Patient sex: M
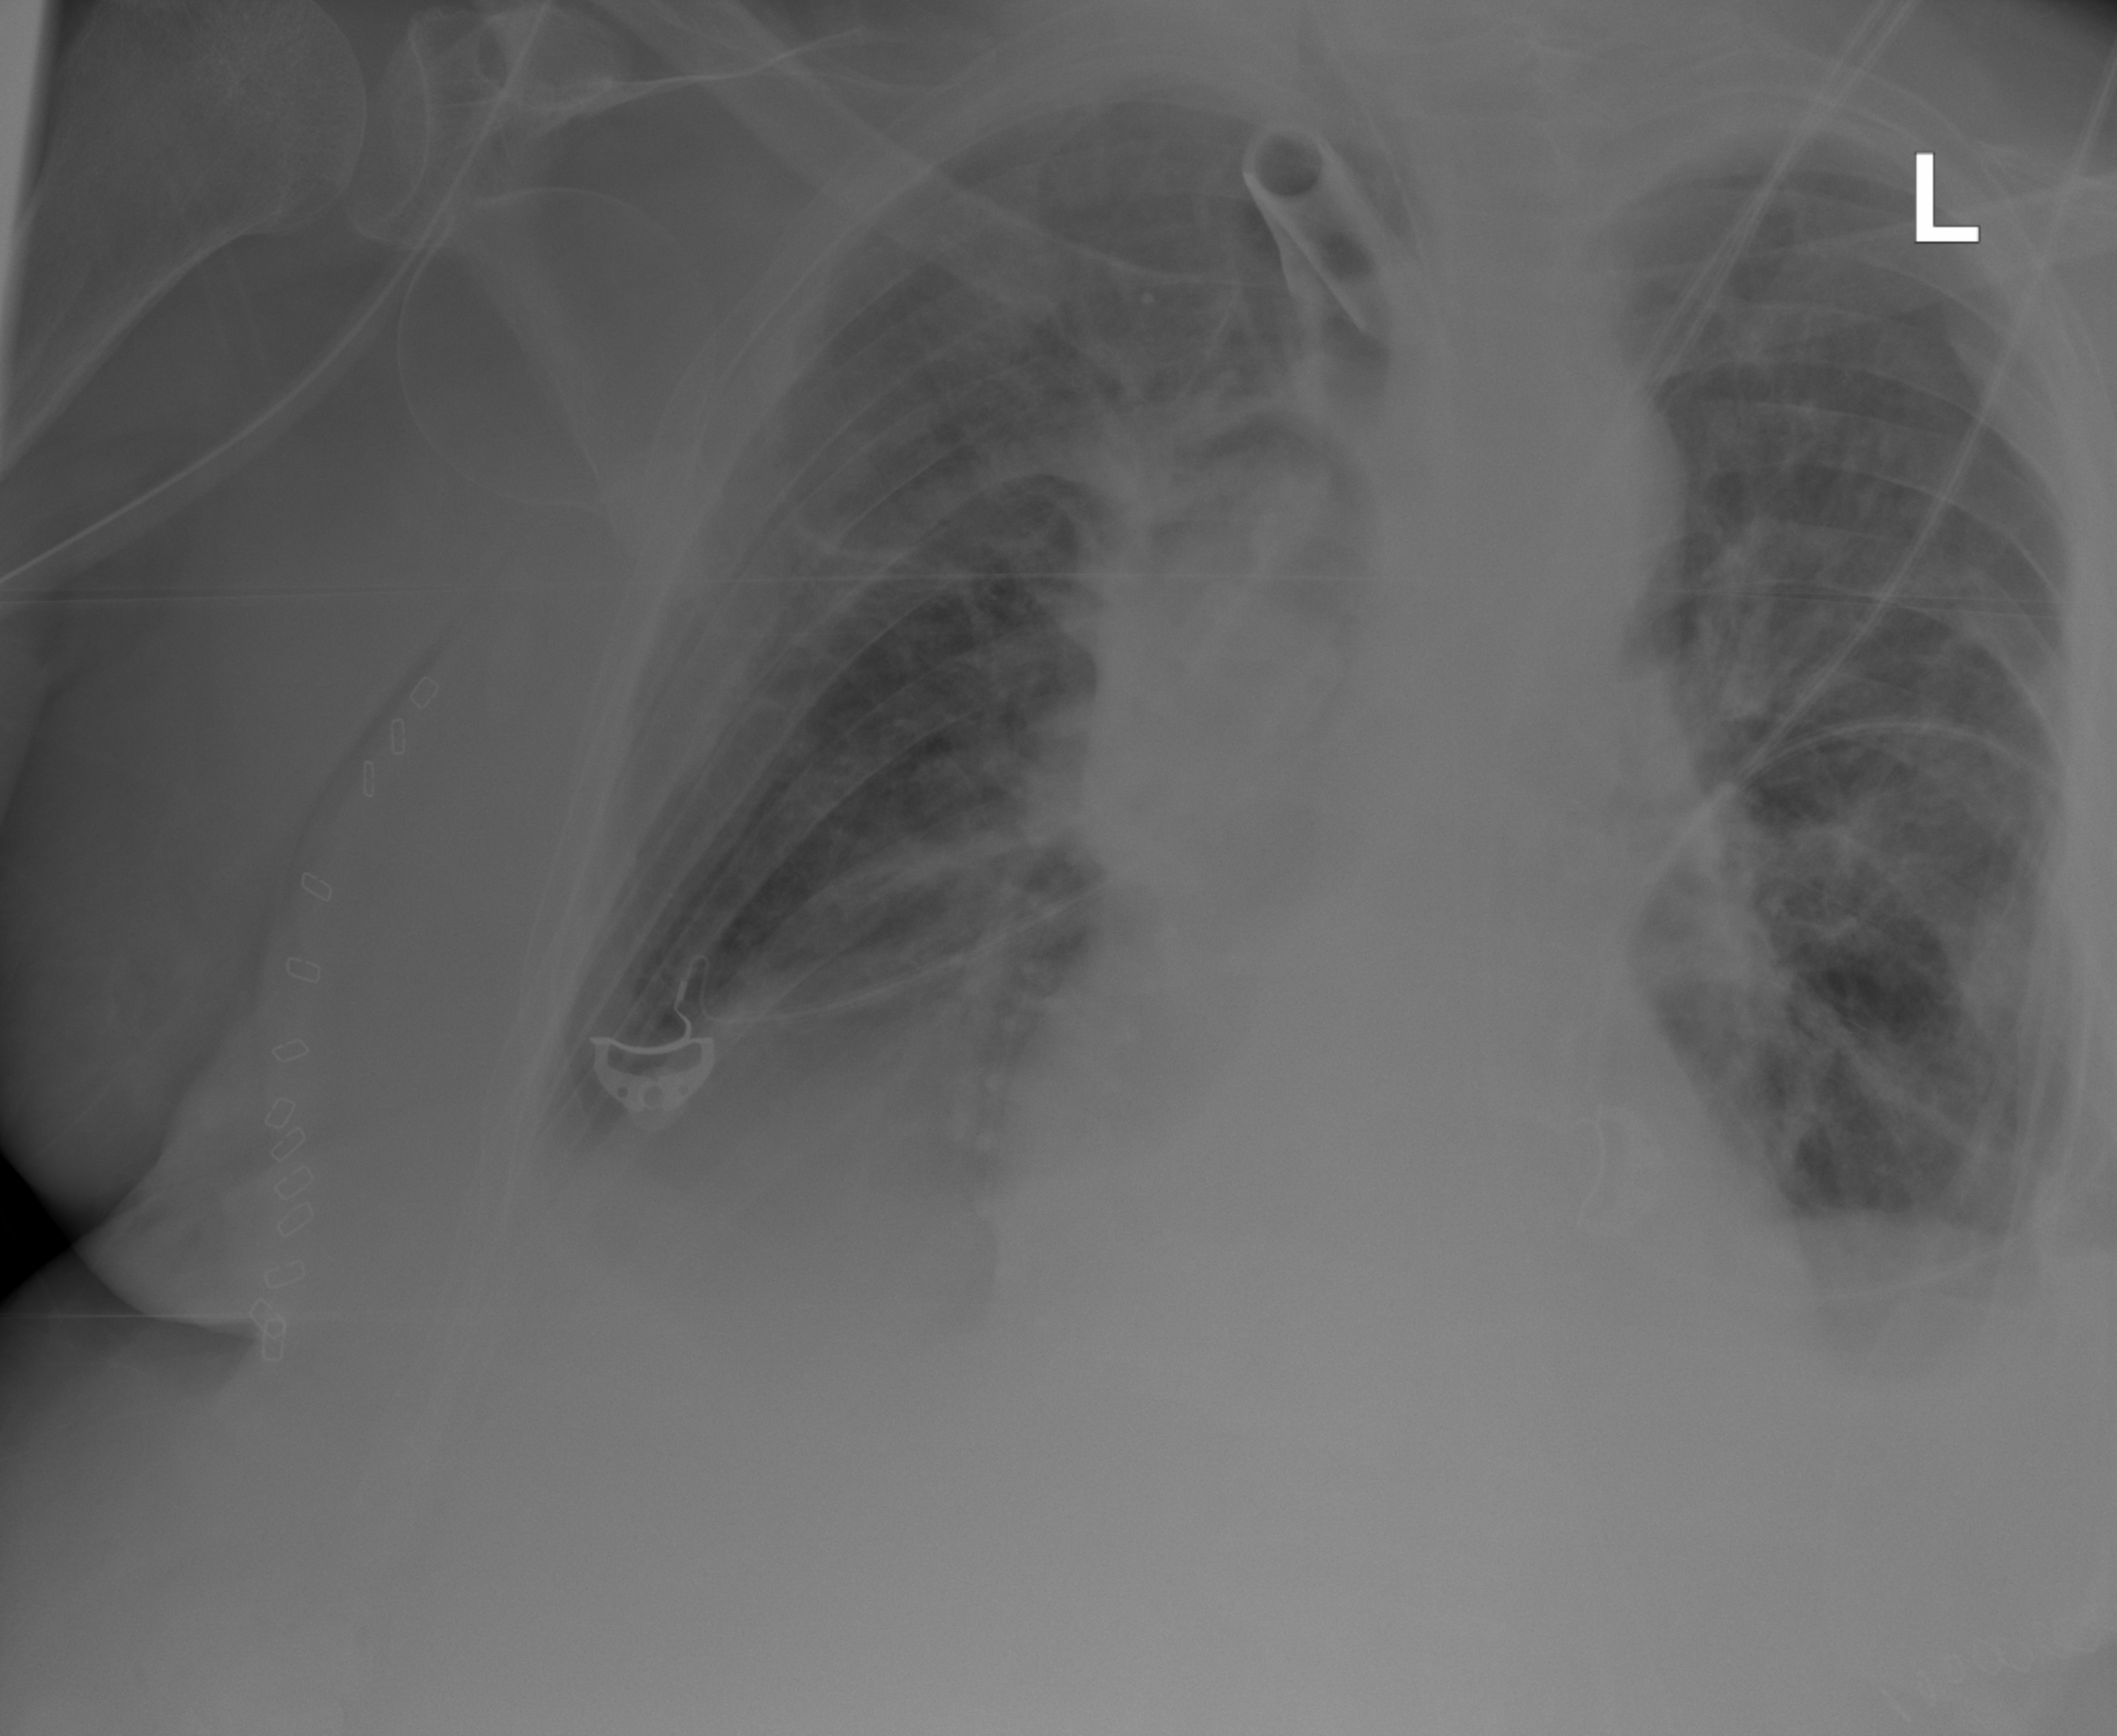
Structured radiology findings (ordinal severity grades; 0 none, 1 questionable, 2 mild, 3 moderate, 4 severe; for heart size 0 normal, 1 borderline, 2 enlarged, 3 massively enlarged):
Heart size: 1
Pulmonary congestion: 2
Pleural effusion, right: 2
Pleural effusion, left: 2
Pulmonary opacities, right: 2
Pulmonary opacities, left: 2
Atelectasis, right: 2
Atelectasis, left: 2